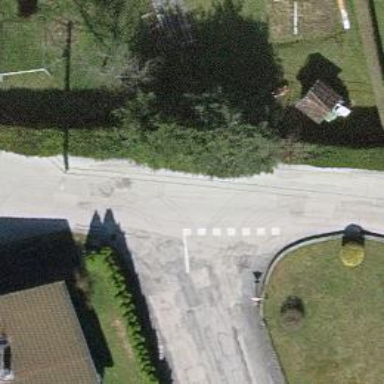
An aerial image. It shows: Road with "give way" sign.